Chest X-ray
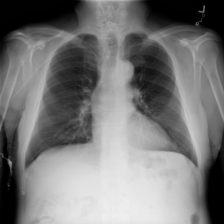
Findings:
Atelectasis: negative
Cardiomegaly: negative
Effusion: negative
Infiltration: negative
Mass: negative
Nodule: negative
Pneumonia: negative
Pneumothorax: negative
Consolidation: negative
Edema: negative
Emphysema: negative
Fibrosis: negative
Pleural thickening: negative
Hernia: negative